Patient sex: M
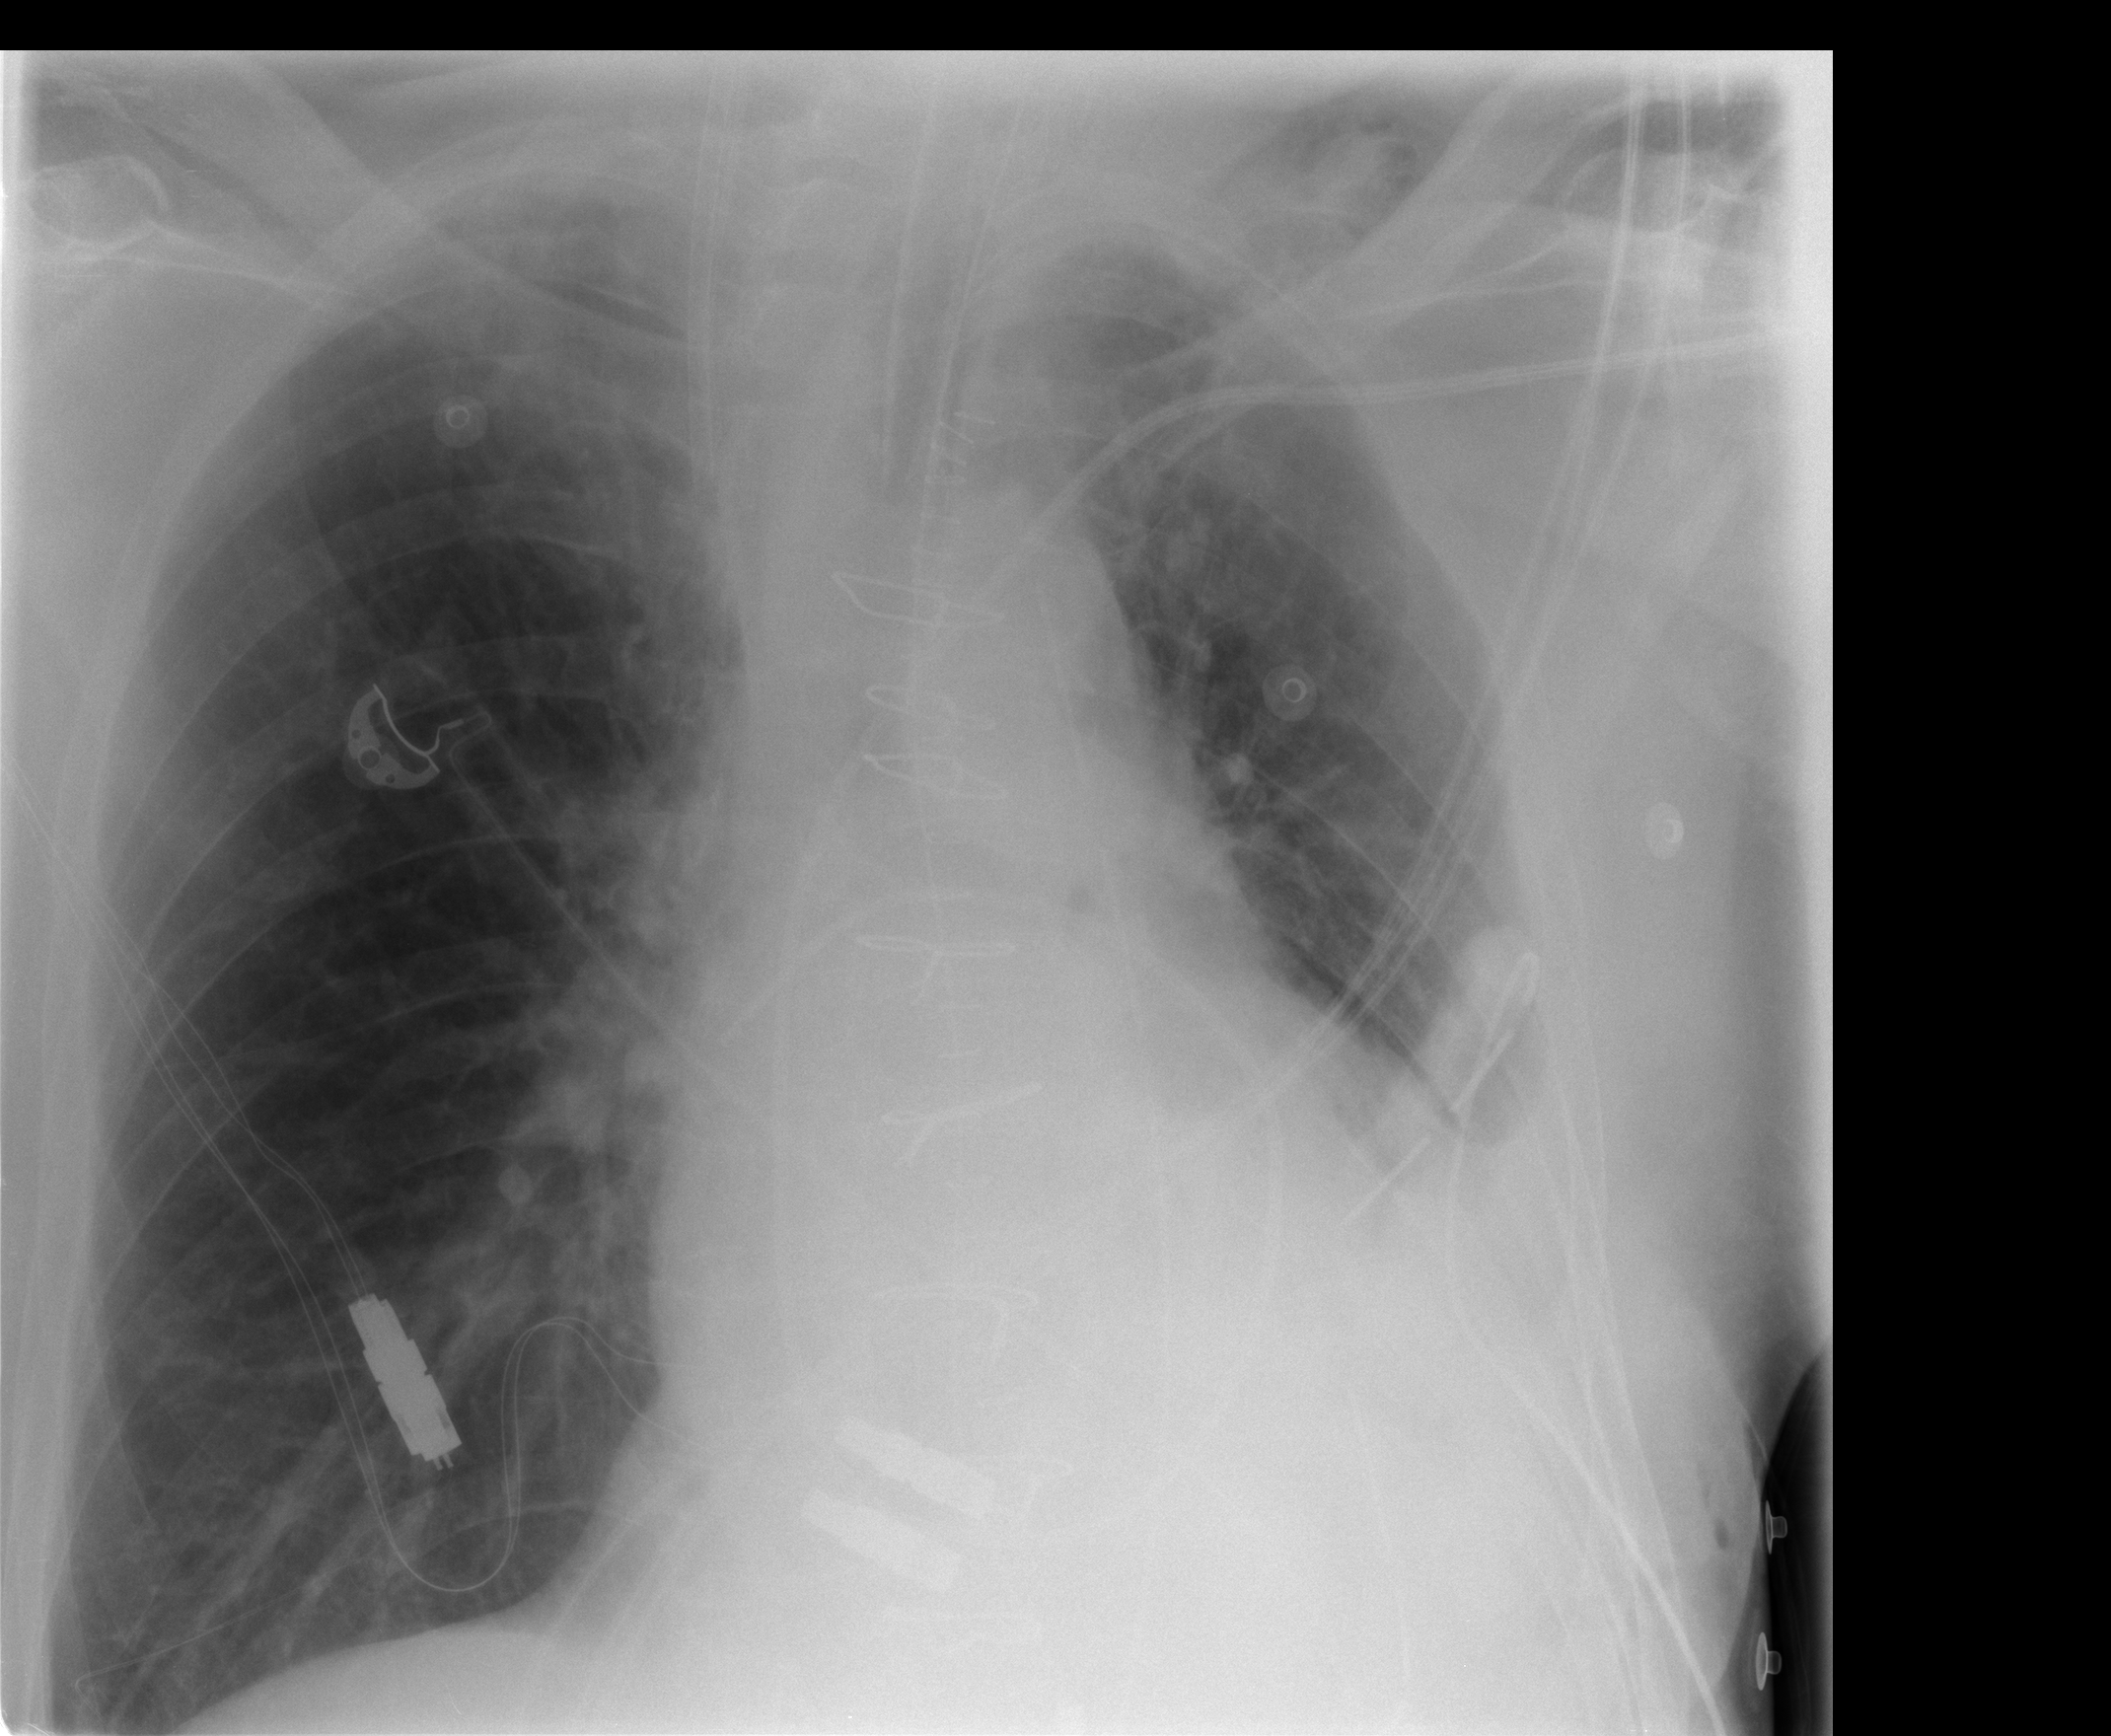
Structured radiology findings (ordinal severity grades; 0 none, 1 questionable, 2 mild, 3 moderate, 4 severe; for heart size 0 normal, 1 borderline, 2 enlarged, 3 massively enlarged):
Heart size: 0
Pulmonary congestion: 0
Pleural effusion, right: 0
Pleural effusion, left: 2
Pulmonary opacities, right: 0
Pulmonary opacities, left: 0
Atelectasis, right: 0
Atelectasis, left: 2